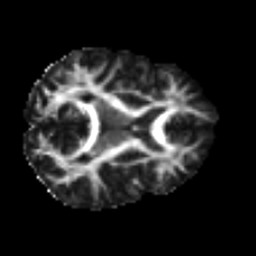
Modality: FA
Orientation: axial
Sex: female
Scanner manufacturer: ge
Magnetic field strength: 3 T
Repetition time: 7 s
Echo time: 0.08 s